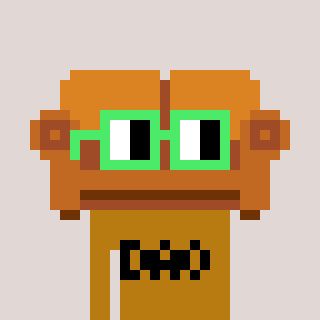
a pixel art character with square light green glasses, a couch-shaped head and a gold-colored body on a warm background